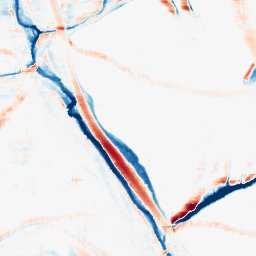
Category: morphological
Decomposition family: morphological_rect
Decomposition parameters: operation: average
width: 20
height: 10
Upsampling method: bicubic
Upsampling parameters: scale: 8
Upsampling scale: 8